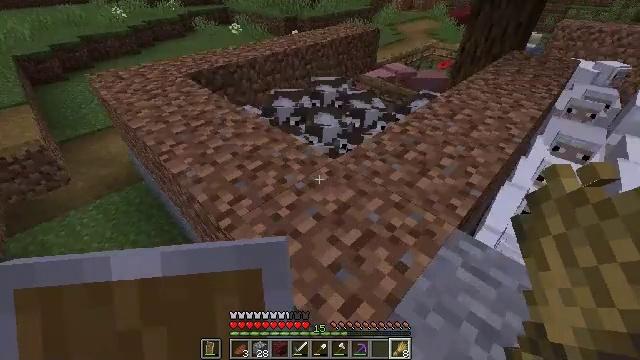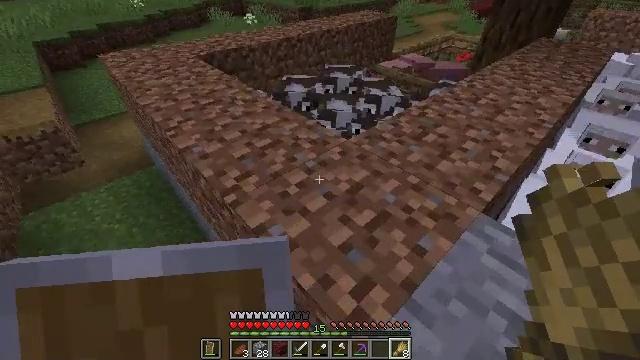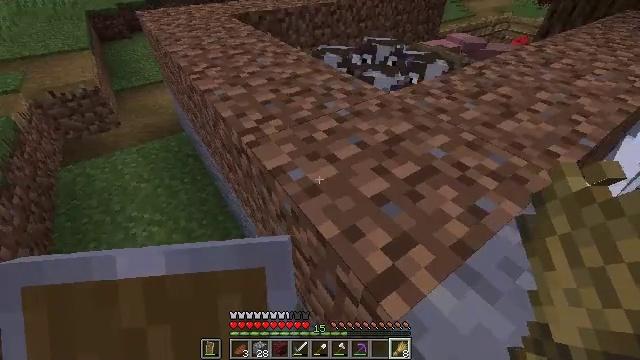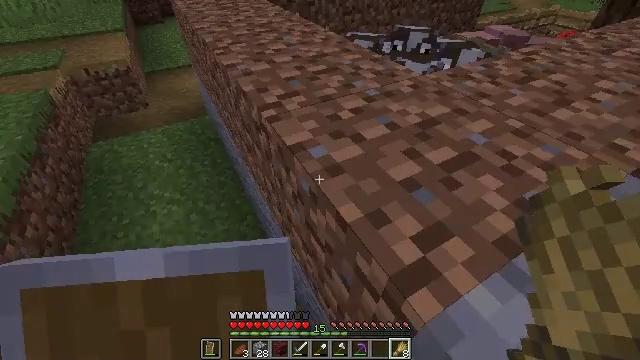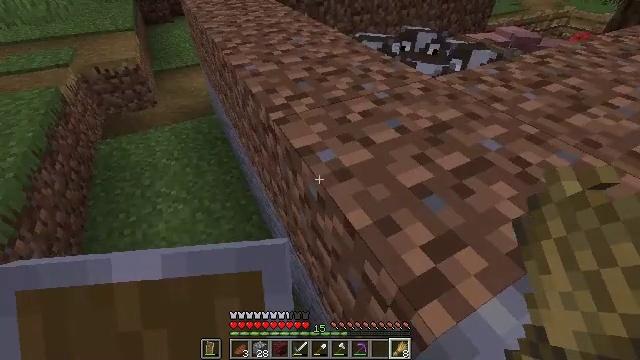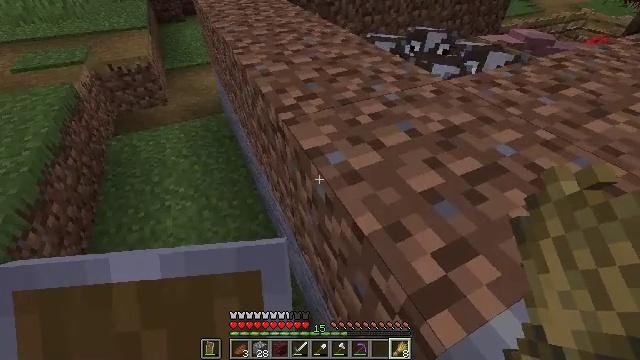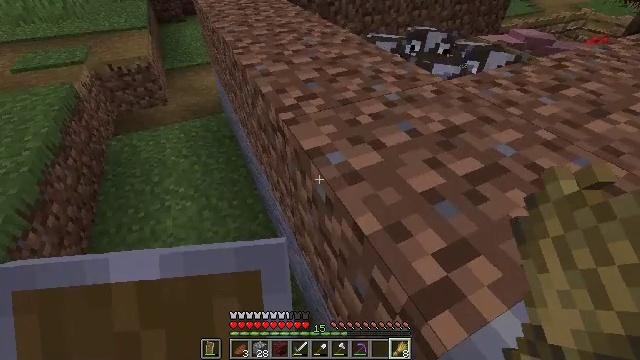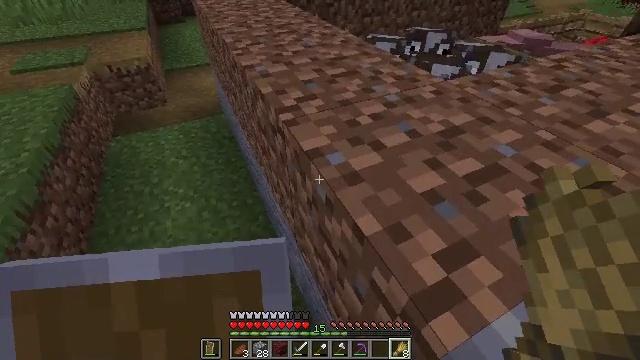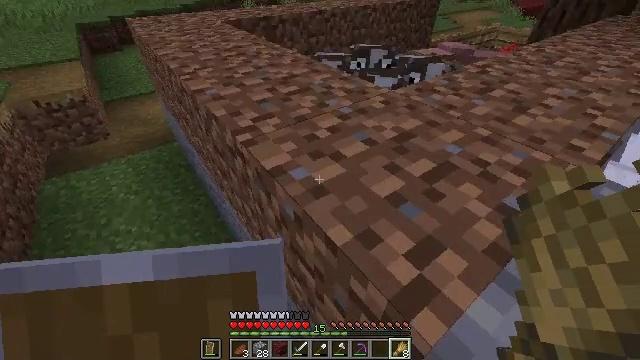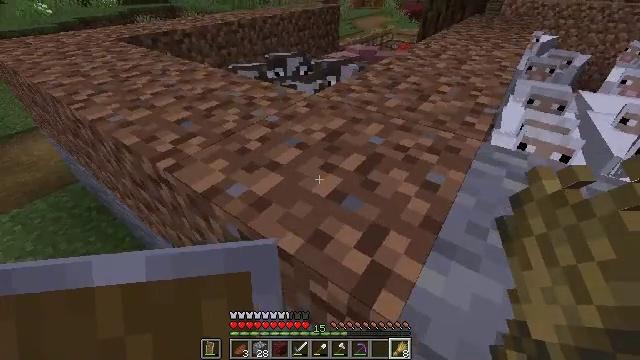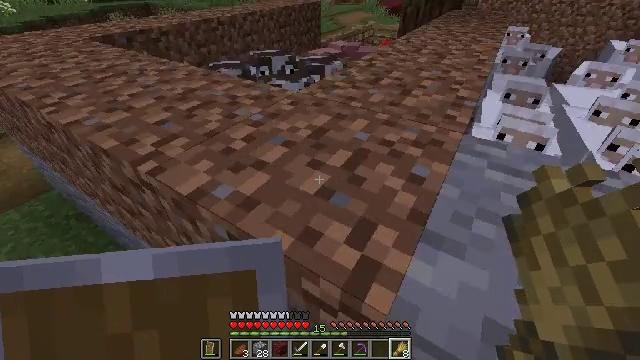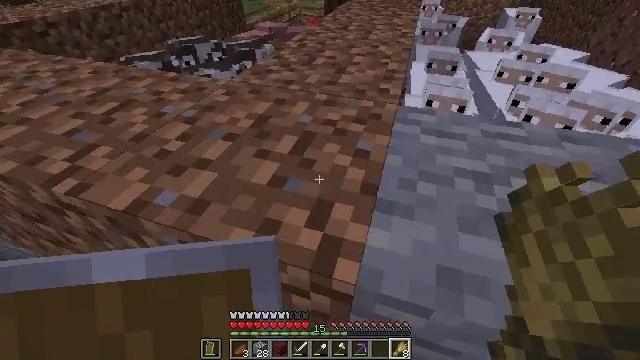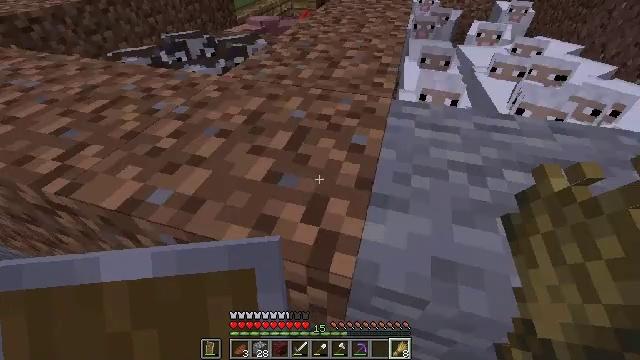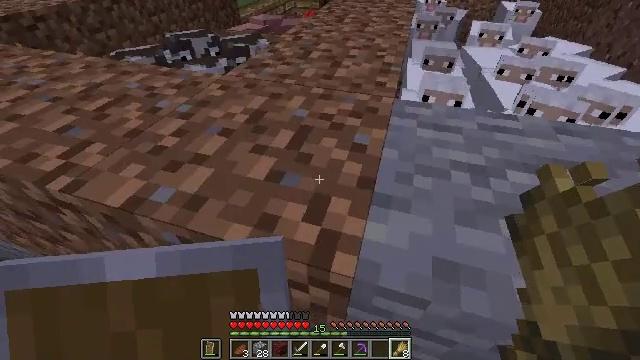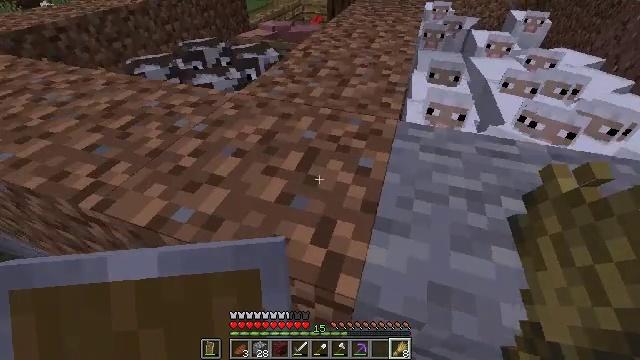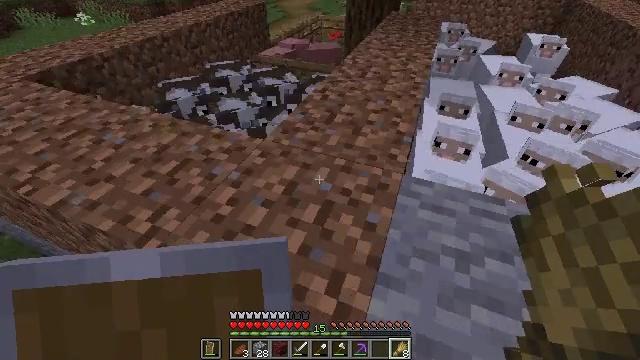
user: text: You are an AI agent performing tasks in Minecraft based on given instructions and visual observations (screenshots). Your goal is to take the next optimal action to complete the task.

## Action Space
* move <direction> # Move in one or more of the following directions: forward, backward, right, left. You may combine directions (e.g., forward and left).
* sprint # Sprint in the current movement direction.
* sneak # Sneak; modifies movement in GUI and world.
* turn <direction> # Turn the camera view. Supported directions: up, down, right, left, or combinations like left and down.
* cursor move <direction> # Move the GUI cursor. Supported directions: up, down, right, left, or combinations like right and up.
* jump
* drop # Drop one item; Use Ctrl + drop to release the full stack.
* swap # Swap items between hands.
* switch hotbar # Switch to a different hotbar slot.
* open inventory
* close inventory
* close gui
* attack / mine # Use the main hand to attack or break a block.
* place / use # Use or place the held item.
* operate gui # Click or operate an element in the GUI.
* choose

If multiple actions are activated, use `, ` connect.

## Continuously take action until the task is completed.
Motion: motion action
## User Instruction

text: Harvest wheat from the field.
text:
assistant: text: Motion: turn left
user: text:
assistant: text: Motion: turn left and down
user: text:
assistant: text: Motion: turn left and down
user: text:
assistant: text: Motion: turn left
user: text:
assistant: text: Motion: turn left
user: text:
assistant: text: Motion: no_op
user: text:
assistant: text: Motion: no_op
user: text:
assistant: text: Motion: turn right and up
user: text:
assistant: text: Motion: turn right and up
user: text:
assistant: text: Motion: turn right
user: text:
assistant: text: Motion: turn right and down
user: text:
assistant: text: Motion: turn right and down
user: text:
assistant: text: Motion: no_op
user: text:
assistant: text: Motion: move forward, turn left, jump
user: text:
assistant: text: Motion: move forward, turn left, jump
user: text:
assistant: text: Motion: move forward, turn left, jump
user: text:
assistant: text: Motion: move forward, turn left, jump
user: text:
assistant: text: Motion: move forward, turn left, jump
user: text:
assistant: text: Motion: move forward
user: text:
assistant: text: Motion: move forward, turn left
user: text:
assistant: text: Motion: move forward and move left
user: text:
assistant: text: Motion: move forward and move left
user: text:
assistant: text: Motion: move forward and move left
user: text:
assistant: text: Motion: move forward and move left
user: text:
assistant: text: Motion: move forward and move left
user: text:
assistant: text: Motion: move forward and move left, turn down
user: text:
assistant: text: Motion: move forward and move left, turn down
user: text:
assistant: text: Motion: move forward and move left, turn right and down
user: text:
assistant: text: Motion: move forward and move left, turn right and down
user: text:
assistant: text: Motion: move forward, turn right and down